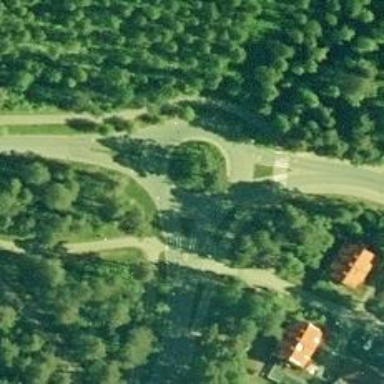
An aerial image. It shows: Tertiary road with asphalt surface leading to roundabout.